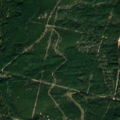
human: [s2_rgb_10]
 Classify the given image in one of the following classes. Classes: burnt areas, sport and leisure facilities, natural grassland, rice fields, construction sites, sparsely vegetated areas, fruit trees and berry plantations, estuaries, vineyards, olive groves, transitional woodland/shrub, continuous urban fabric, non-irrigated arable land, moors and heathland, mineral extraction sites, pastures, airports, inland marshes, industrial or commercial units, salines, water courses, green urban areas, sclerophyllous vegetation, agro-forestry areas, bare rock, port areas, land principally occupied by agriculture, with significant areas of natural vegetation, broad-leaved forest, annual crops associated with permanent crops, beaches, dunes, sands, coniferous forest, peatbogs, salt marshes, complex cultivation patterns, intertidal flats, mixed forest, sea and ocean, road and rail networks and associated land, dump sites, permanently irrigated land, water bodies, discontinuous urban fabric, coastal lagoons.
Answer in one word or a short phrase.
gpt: coniferous forest, mixed forest, moors and heathland